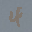
Label: 4